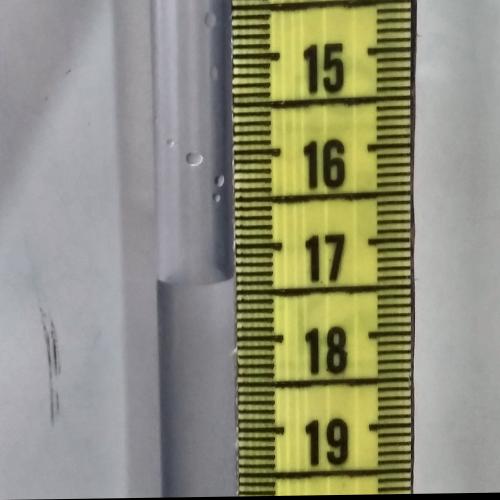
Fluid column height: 17.3 cm